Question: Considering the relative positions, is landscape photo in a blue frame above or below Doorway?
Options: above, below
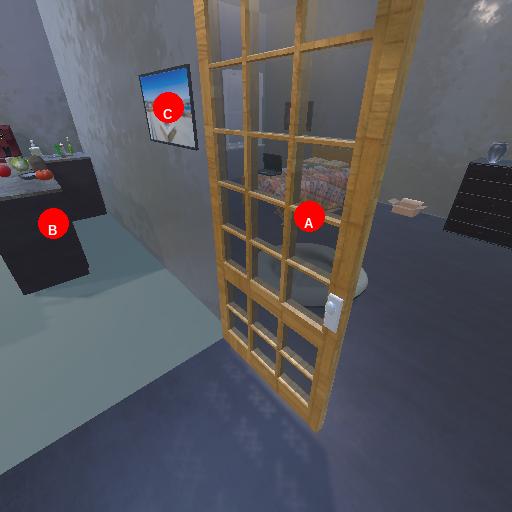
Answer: above